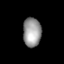
Tissue: lung
Cell type: Epithelial cells
Senescence score: 0.2233
Nuclear area (px): 518
Mean DAPI intensity: 152.863